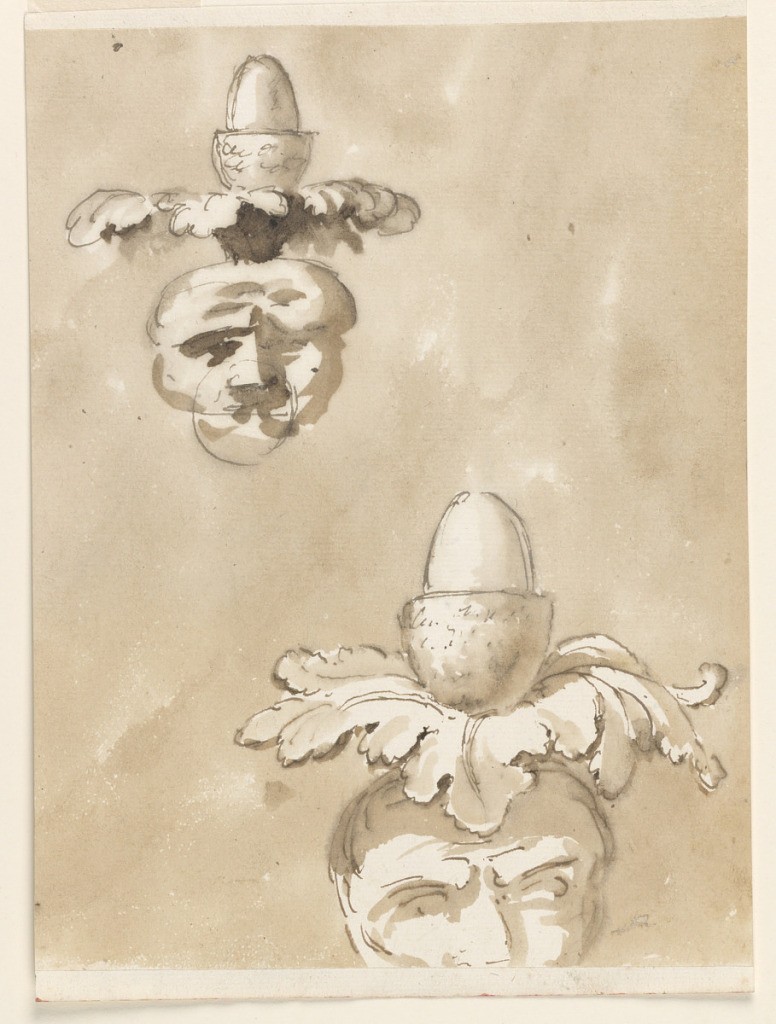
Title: Two knobs
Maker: Giuseppe Barberi, Italian, 1746–1809
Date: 1746–1809
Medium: Pen and brown ink, brush and brown wash on off-white laid paper, lined
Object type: Drawing
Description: Two knobs.